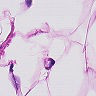
Metastatic tissue present: no